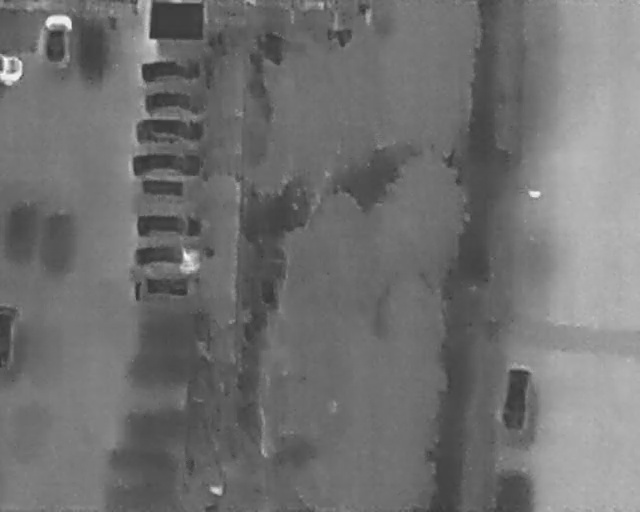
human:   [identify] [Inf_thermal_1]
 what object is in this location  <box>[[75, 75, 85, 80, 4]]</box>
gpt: <ref>1 medium car at the bottom right</ref>